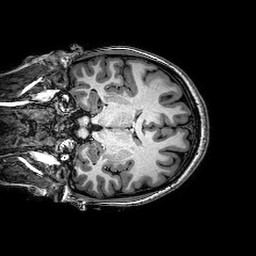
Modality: T1w
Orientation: coronal
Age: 24
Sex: female
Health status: healthy
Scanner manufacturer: philips
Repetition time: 0.008249 s
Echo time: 0.00378 s